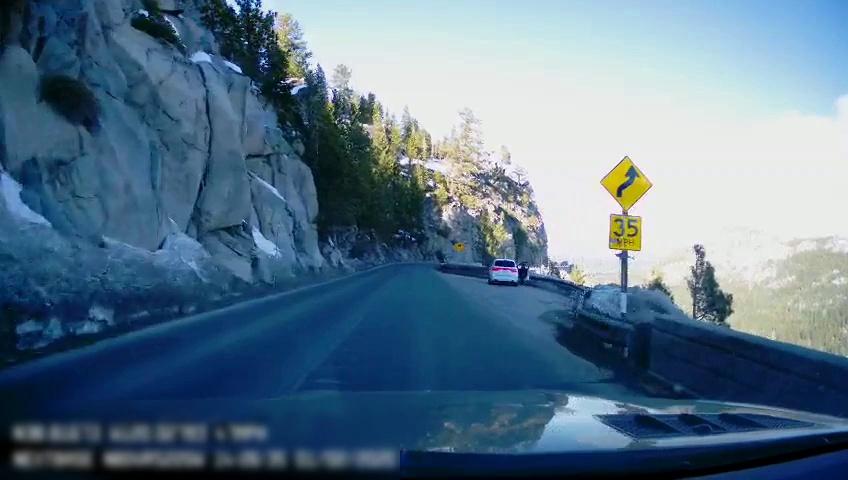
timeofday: Day
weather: Snowy
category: Drivable Space
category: Vehicles | Car
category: Traffic | Signs
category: Traffic | Signs
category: Traffic | Signs